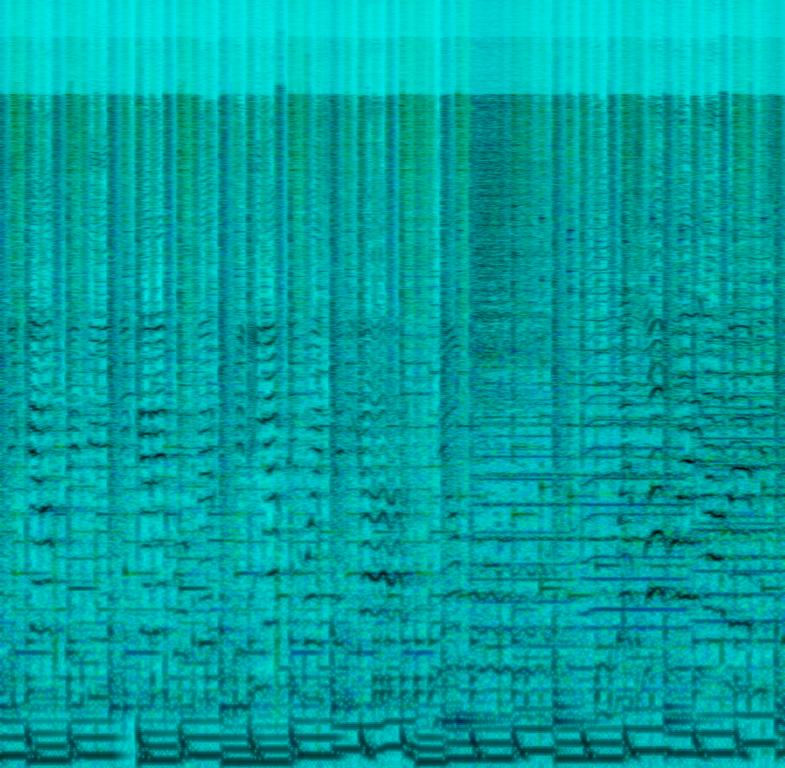
This is a salsa song with an upbeat and vibrant energy. It contains typical salsa instruments like the conga, the trumpet, and the piano. The percussion is upbeat and involves bongos and congas, and the singer is lively.